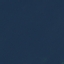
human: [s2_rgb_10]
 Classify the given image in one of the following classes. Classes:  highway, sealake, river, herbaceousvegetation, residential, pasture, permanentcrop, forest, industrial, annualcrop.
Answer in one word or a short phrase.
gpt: SeaLake